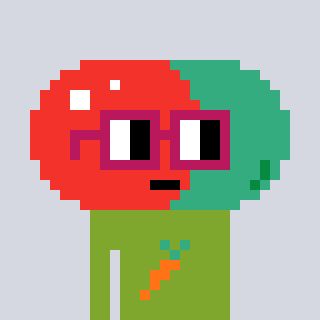
a pixel art character with square dark red glasses, a pill-shaped head and a slimegreen-colored body on a cool background